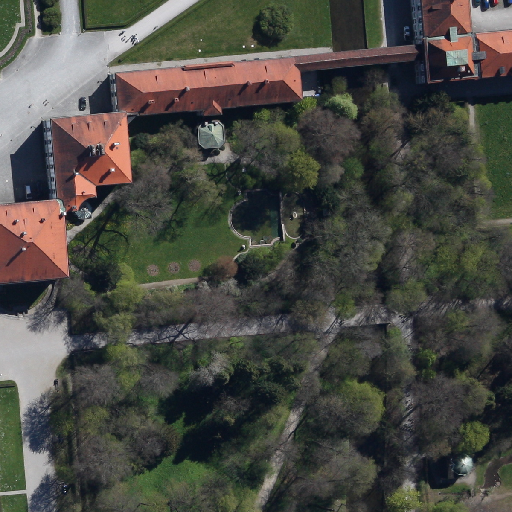
Referring expression: vehicle